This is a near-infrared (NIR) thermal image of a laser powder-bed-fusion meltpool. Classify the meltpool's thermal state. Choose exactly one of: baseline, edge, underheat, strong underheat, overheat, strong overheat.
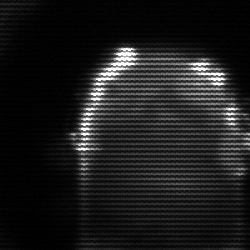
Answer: baseline